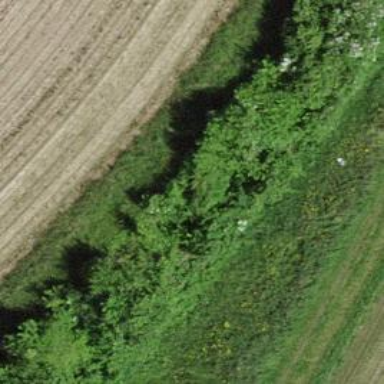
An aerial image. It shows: Deciduous hedge made up of broadleaved plants.